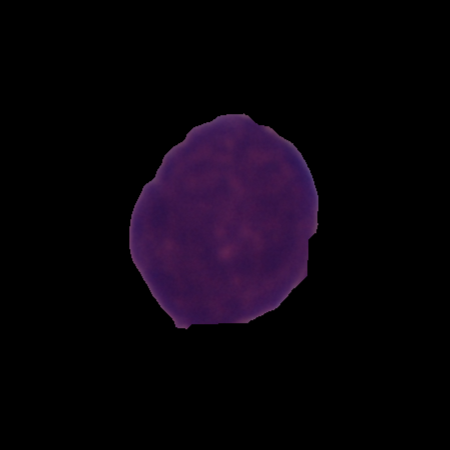
Label: cancer